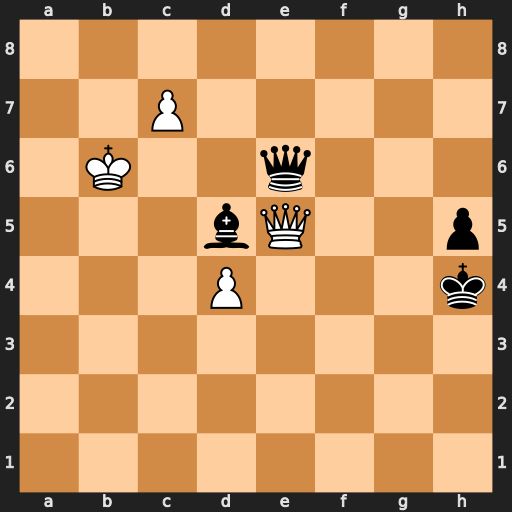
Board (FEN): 8/2P5/1K2q3/3bQ2p/3P3k/8/8/8
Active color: w
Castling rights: -
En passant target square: -
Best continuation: Qxe6 Bxe6 Kc6 Kg3 d5 Bg4 d6